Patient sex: M
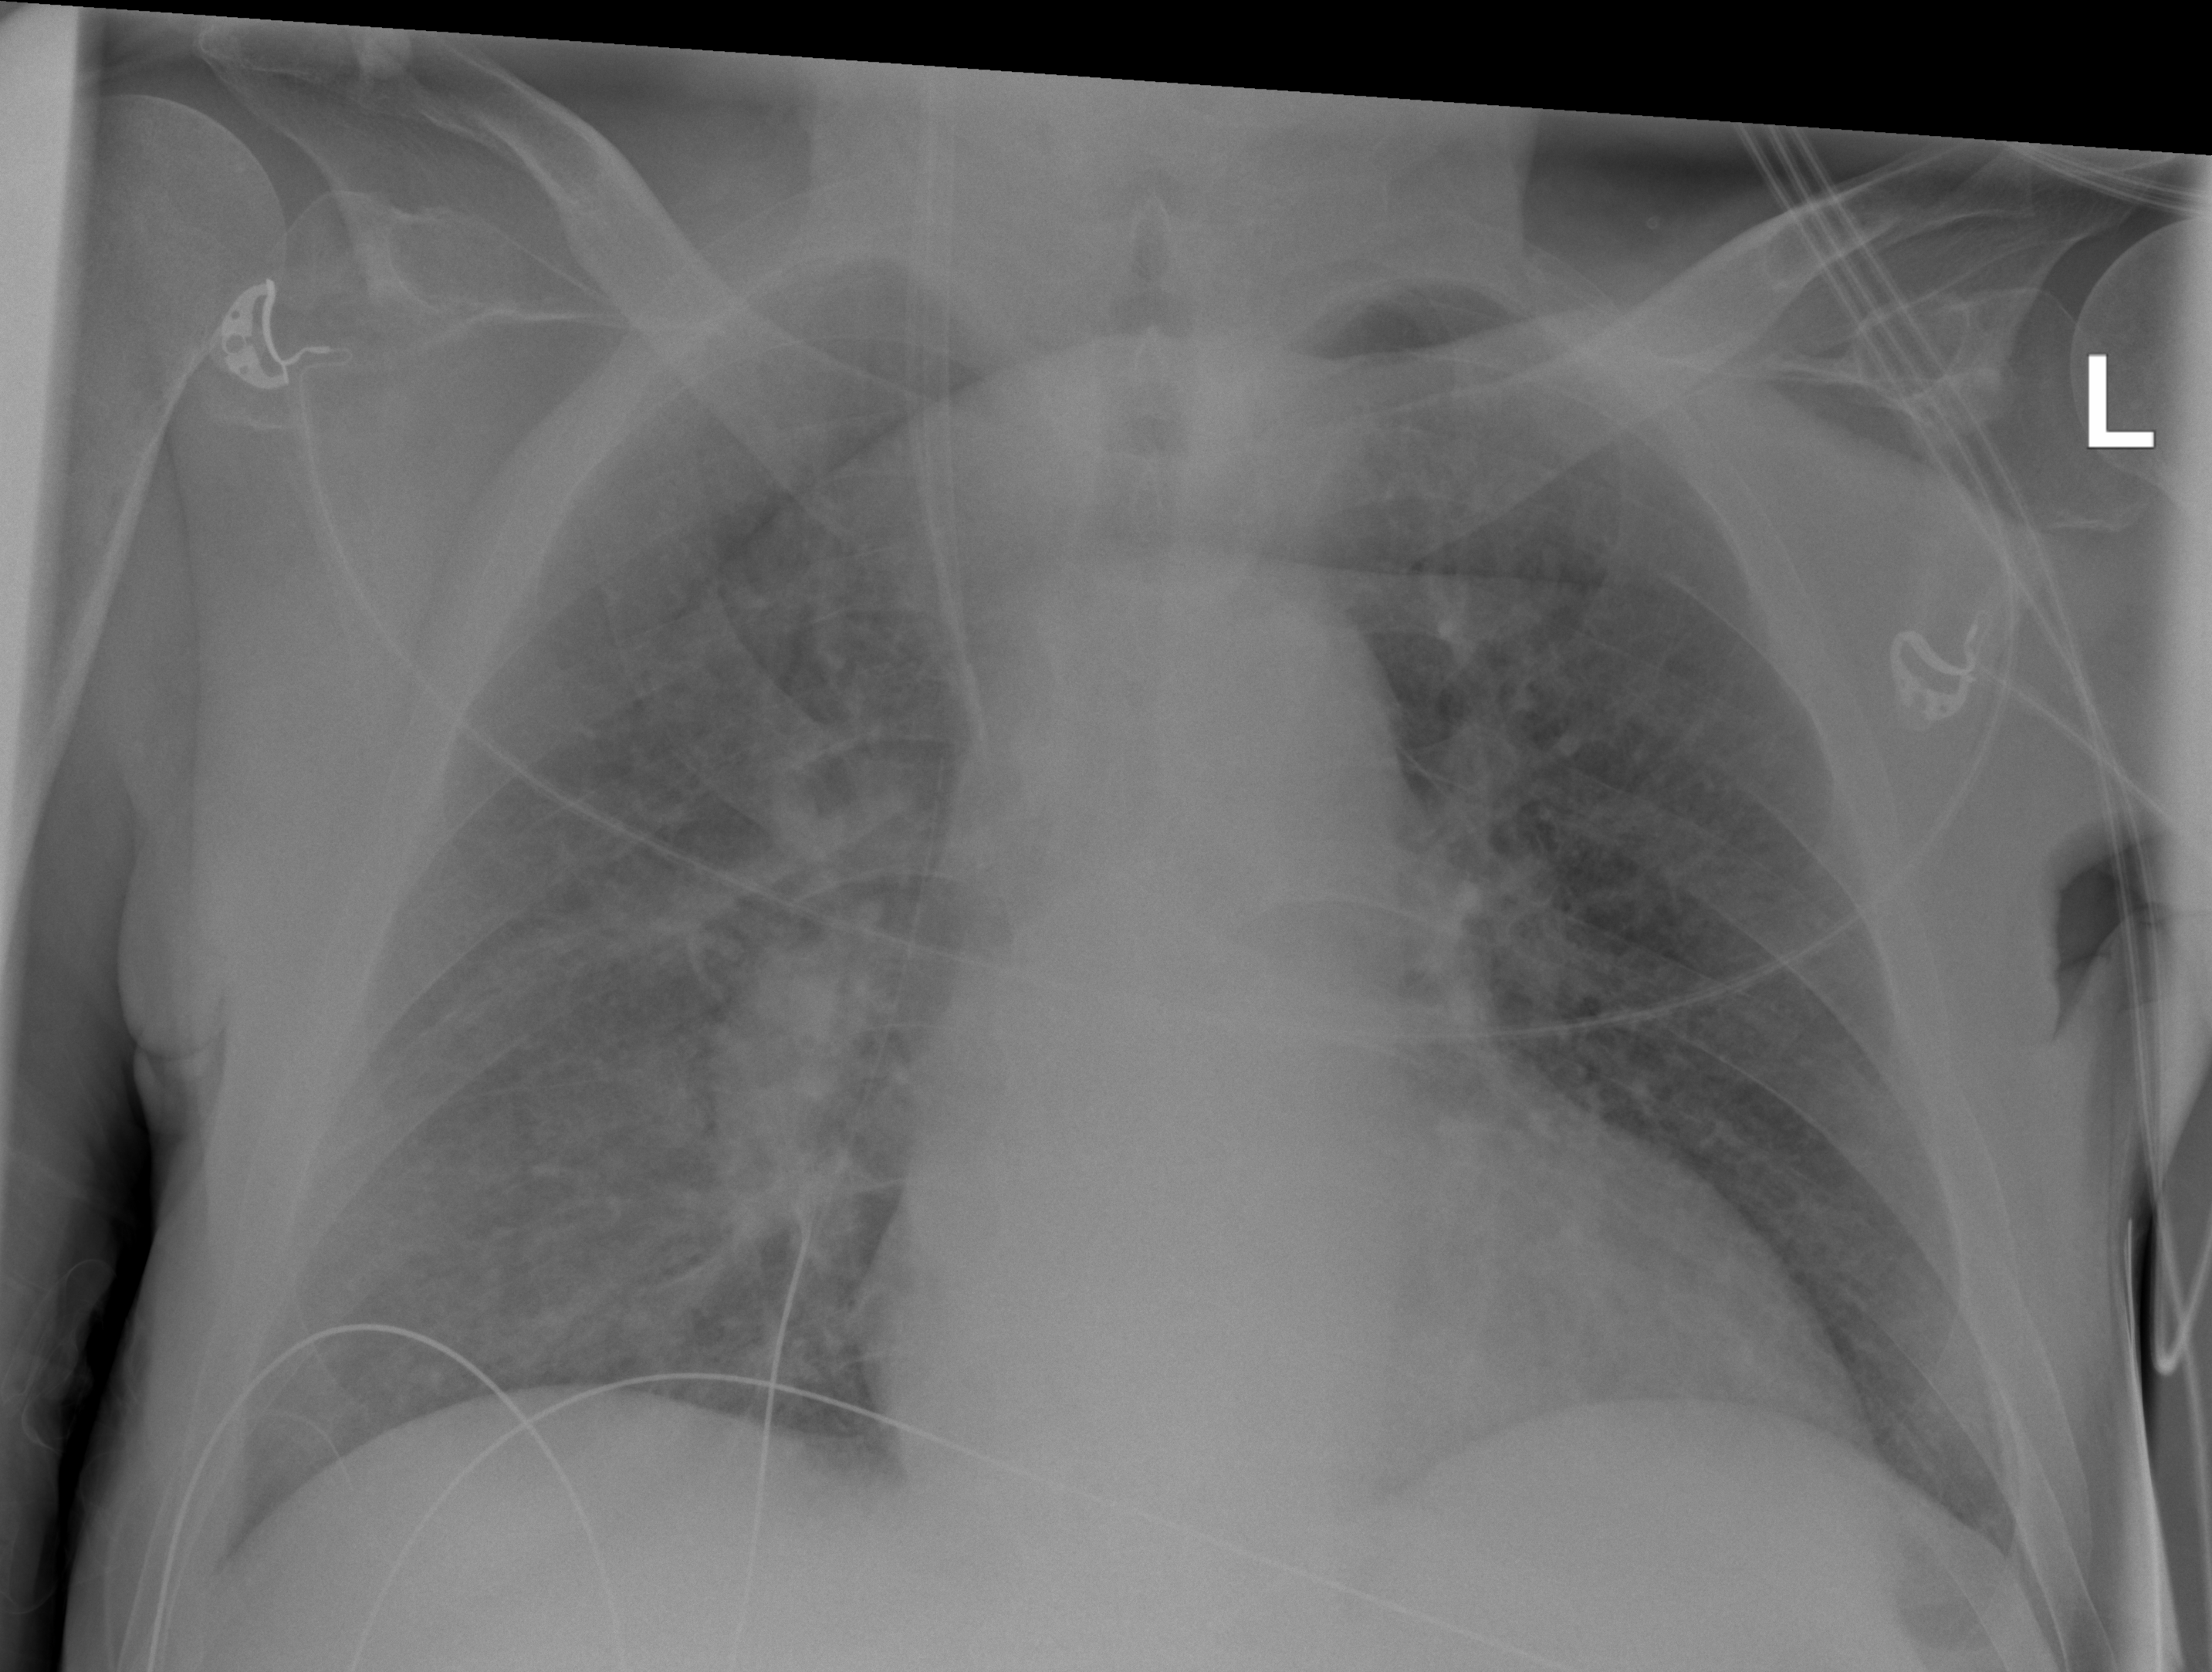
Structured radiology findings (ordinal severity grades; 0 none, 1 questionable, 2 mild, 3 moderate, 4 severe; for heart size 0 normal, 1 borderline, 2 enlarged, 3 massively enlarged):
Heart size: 1
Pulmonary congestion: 2
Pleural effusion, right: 2
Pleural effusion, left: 0
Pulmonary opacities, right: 1
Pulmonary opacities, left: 0
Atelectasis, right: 0
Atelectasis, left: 0